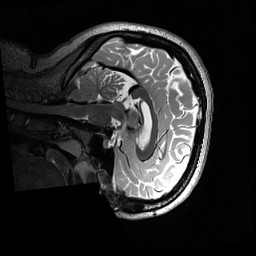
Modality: T2w
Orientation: sagittal
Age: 19
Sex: female
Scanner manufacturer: siemens
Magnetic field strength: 3 T
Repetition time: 3.2 s
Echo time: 0.566 s